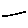
Label: line